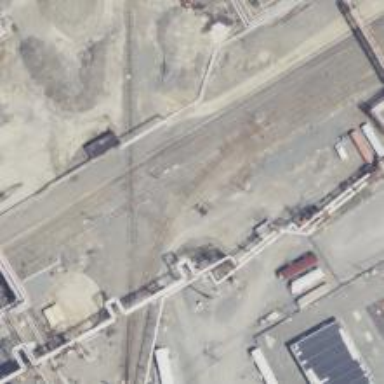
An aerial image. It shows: Railway siding with rails.